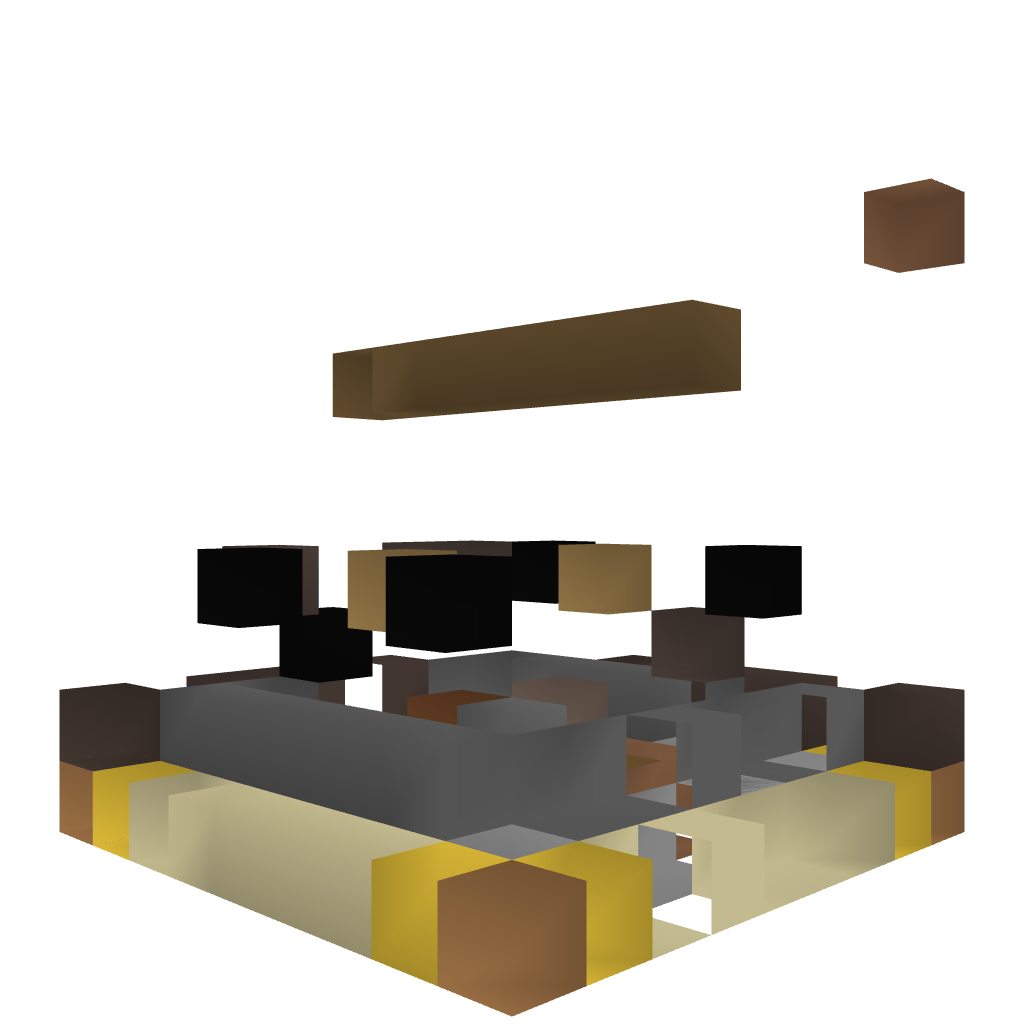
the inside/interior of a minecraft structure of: Grief Prevention tutorial House